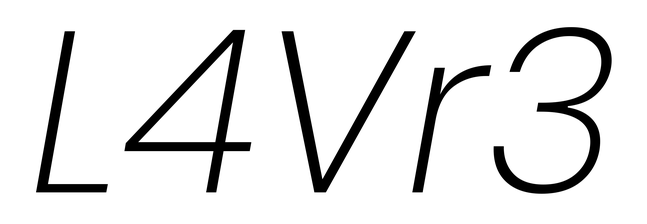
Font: Poppins-ExtraLightItalic